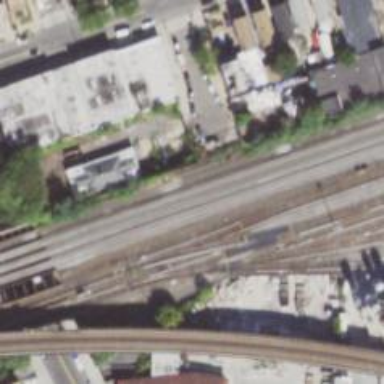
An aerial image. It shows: Electrified railway yard with rails.